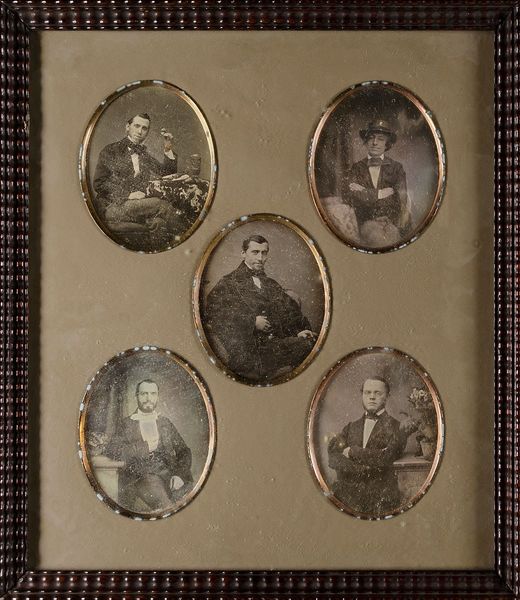
Titel: Ein Freundeskreis um William Andres Krüß (1829-1909), v. l. n. r.: Edmund Johann Krüß, Eduard Ruch, William Andres Krüß, Govert Grohmann, Ad. Martiensen, 6. August 1855
Künstler: Andres Krüß
Standort: Hamburg
Institution: Museum für Kunst und Gewerbe Hamburg
Schlagwörter: mann, portrait, figur, person, foto, fotografie, photographie, photo, lichtbild, daguerreotypie, historische, bildwerke, angewandte und bildende kunst, hessische systematik, porträt, persönlichkeit, porträtfotografie, porträtphotographie, hüftbild